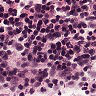
Metastatic tissue present: no